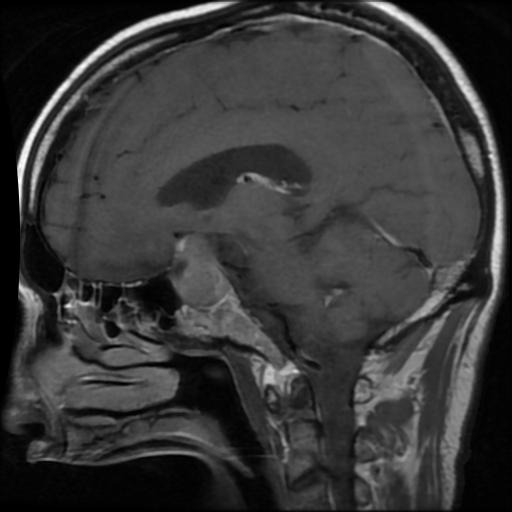
Label: pituitary